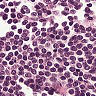
Metastatic tissue present: no